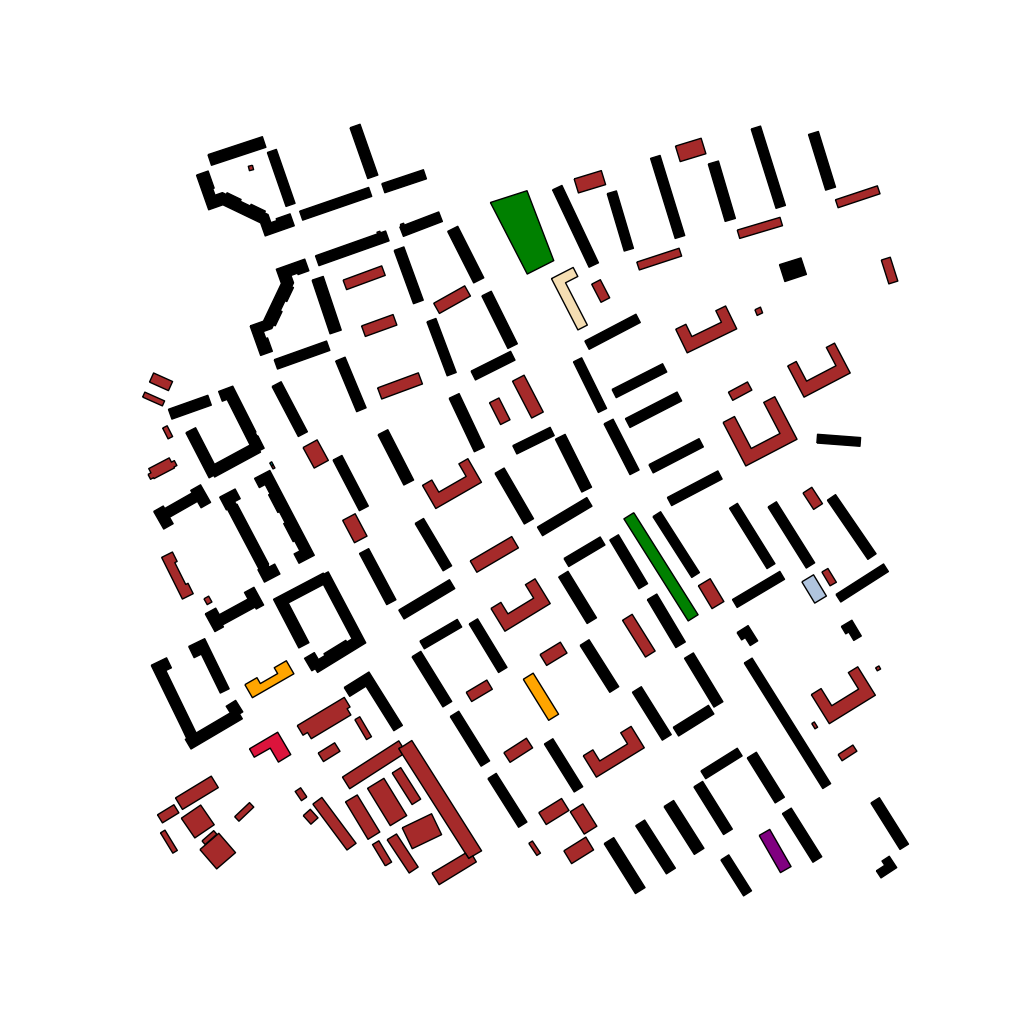
Tags: overhead vector_map, business, industrial, recreation, residential, modern, soviet, high_rise, individual_rise, low_rise, medium_rise, density_3, Bakery, Building, Church, Facility, Hotel, Kinder, Park, Post, School, 1.0 km²